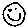
Label: smiley face